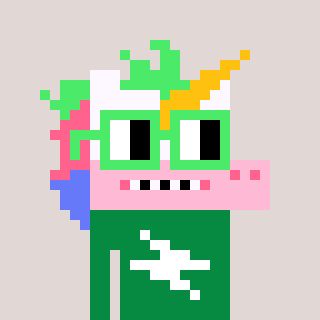
a pixel art character with square light green glasses, a unicorn-shaped head and a green-colored body on a warm background